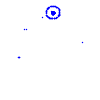
Particle: pion